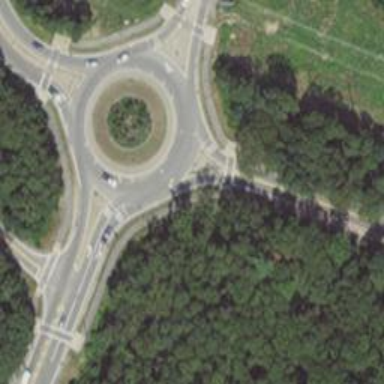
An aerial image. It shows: Secondary road with asphalt surface leading to roundabout.